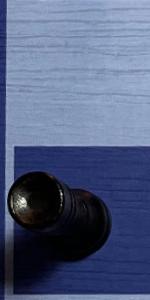
Label: Rook_Black